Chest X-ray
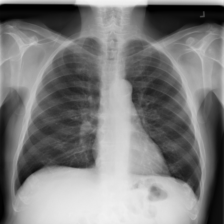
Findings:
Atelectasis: negative
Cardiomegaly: negative
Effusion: negative
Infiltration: positive
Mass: negative
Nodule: negative
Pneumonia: negative
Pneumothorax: negative
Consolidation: negative
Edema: negative
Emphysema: negative
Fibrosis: negative
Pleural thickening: negative
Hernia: negative